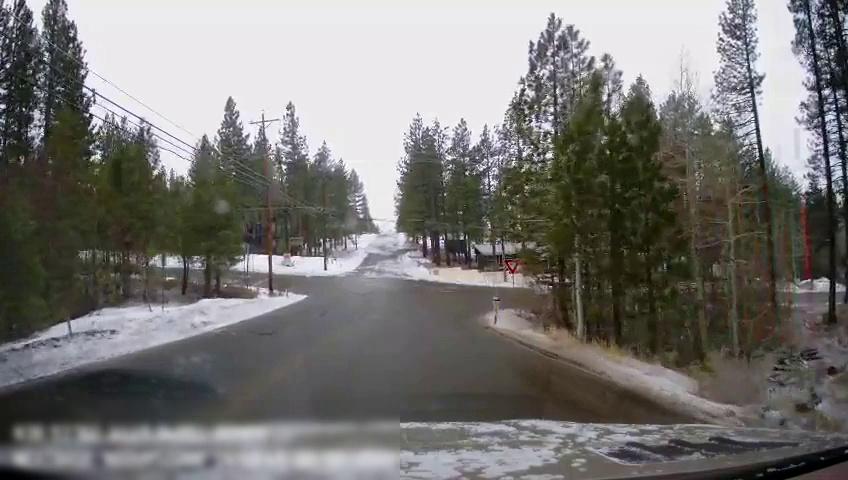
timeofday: Day
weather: Snowy
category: Drivable Space
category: Traffic | Signs